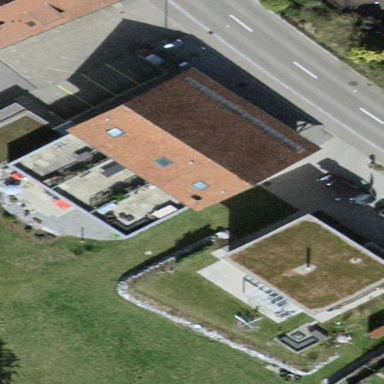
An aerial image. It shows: Building.